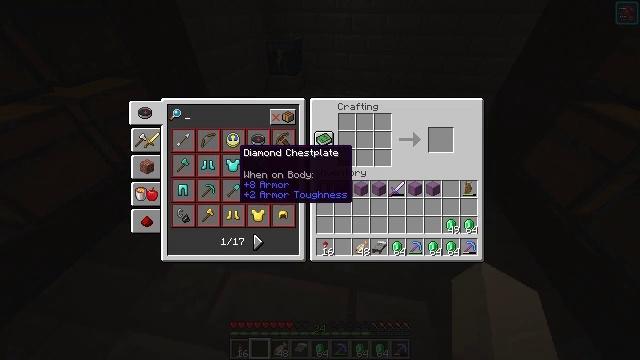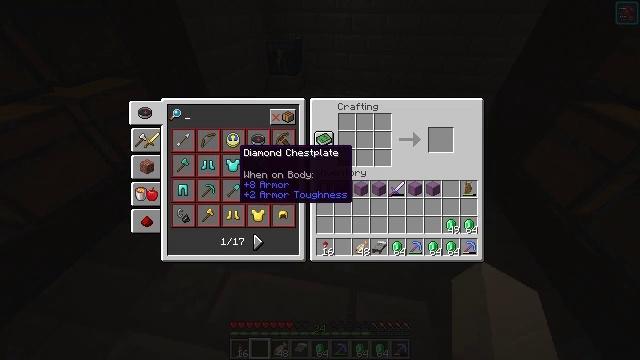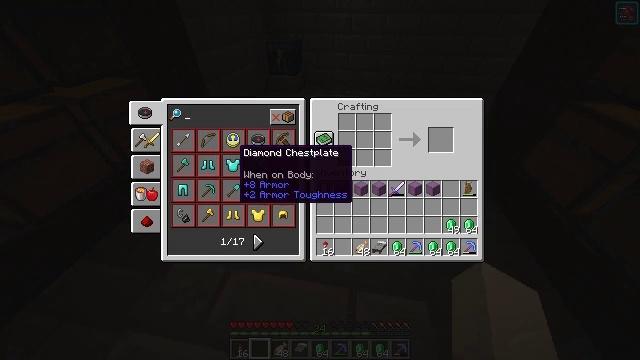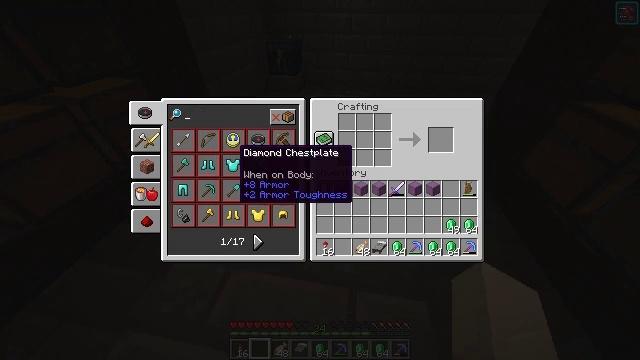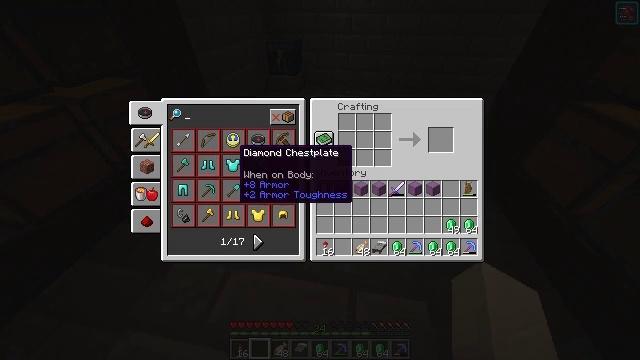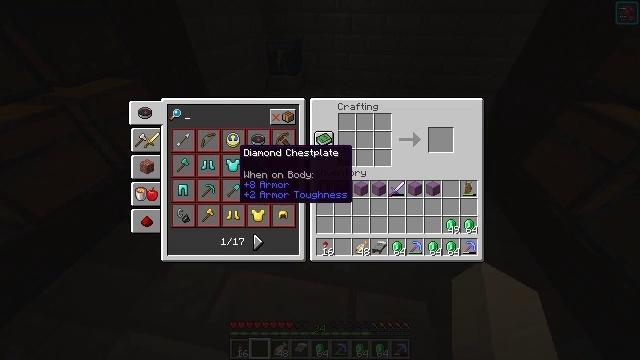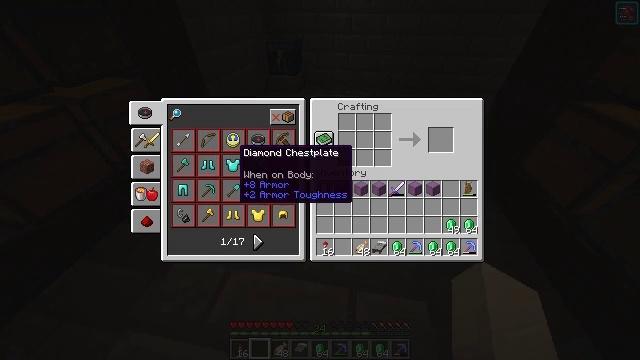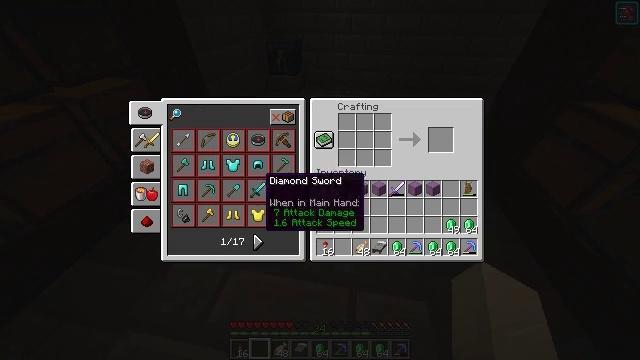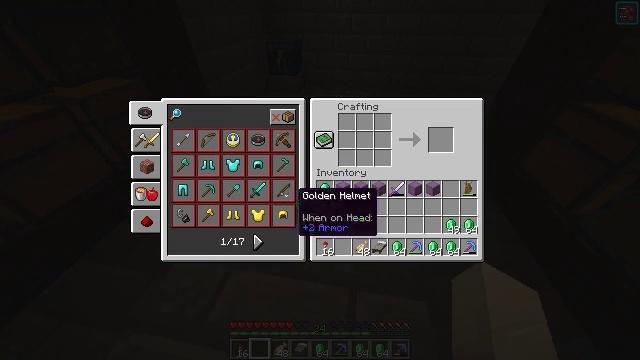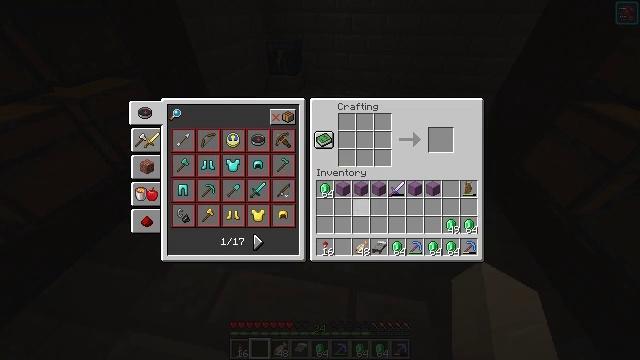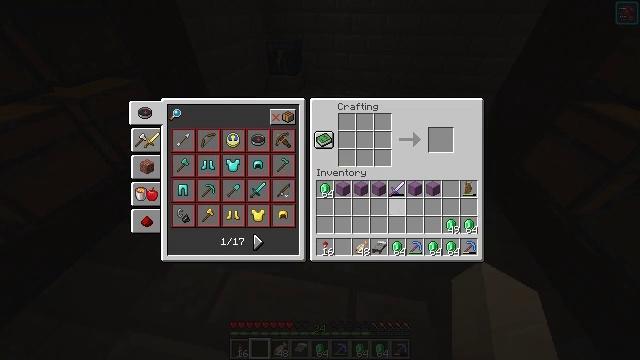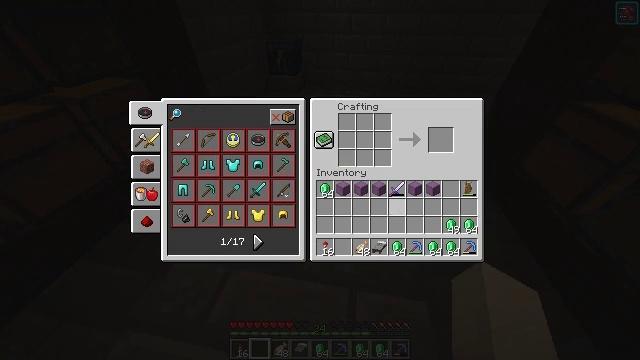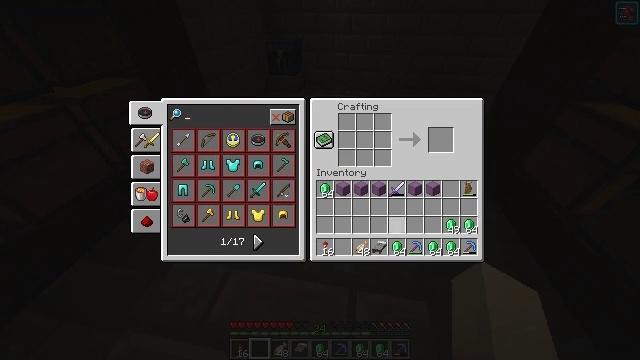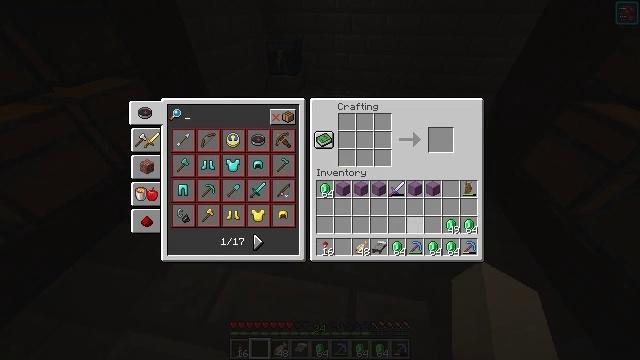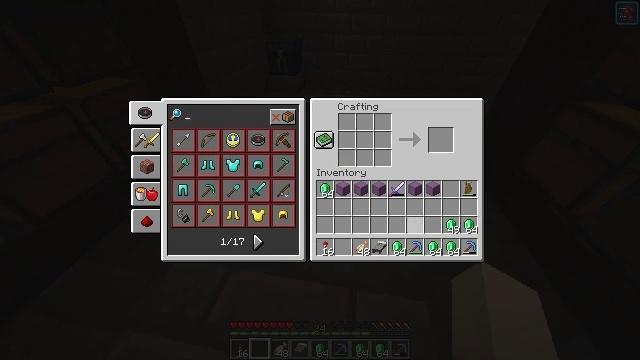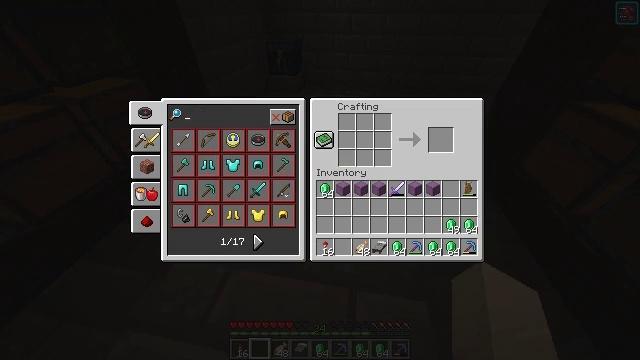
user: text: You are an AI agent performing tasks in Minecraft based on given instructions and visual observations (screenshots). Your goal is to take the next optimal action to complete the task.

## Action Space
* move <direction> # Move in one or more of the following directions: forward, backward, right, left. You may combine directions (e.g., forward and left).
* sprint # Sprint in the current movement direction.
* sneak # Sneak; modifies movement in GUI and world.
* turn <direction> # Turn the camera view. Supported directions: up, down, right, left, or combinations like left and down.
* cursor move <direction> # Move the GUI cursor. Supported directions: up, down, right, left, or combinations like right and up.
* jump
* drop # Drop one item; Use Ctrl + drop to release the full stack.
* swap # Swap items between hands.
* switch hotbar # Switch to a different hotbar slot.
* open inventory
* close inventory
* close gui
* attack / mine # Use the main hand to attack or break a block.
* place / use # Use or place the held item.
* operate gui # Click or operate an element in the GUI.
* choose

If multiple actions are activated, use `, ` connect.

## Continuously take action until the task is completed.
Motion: motion action
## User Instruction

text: Open the crafting table to craft an emerald block.
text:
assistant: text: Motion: no_op
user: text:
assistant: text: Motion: no_op
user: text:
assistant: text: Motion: no_op
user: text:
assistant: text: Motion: no_op
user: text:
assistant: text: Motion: no_op
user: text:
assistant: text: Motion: no_op
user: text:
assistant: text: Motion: cursor move right and down
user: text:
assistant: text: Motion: cursor move right and down
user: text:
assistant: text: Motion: cursor move right
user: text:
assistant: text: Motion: cursor move right
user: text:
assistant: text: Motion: no_op
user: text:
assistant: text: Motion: no_op
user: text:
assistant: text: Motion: cursor move right
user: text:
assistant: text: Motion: no_op
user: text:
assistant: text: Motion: no_op
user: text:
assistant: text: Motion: cursor move down
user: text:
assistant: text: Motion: no_op
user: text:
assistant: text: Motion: no_op
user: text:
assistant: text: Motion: no_op
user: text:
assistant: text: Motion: no_op
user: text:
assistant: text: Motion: no_op
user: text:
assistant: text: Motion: no_op
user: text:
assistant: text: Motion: no_op
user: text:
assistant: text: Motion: no_op
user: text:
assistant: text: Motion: no_op
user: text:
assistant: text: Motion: no_op
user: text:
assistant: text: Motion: cursor move left and up
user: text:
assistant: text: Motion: cursor move left and up
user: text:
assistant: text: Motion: cursor move left and up
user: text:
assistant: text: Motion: cursor move left and up